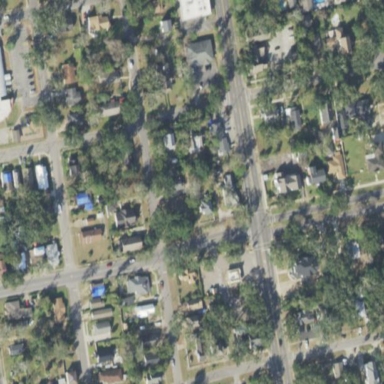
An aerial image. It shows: This residential area consists of single-family homes.